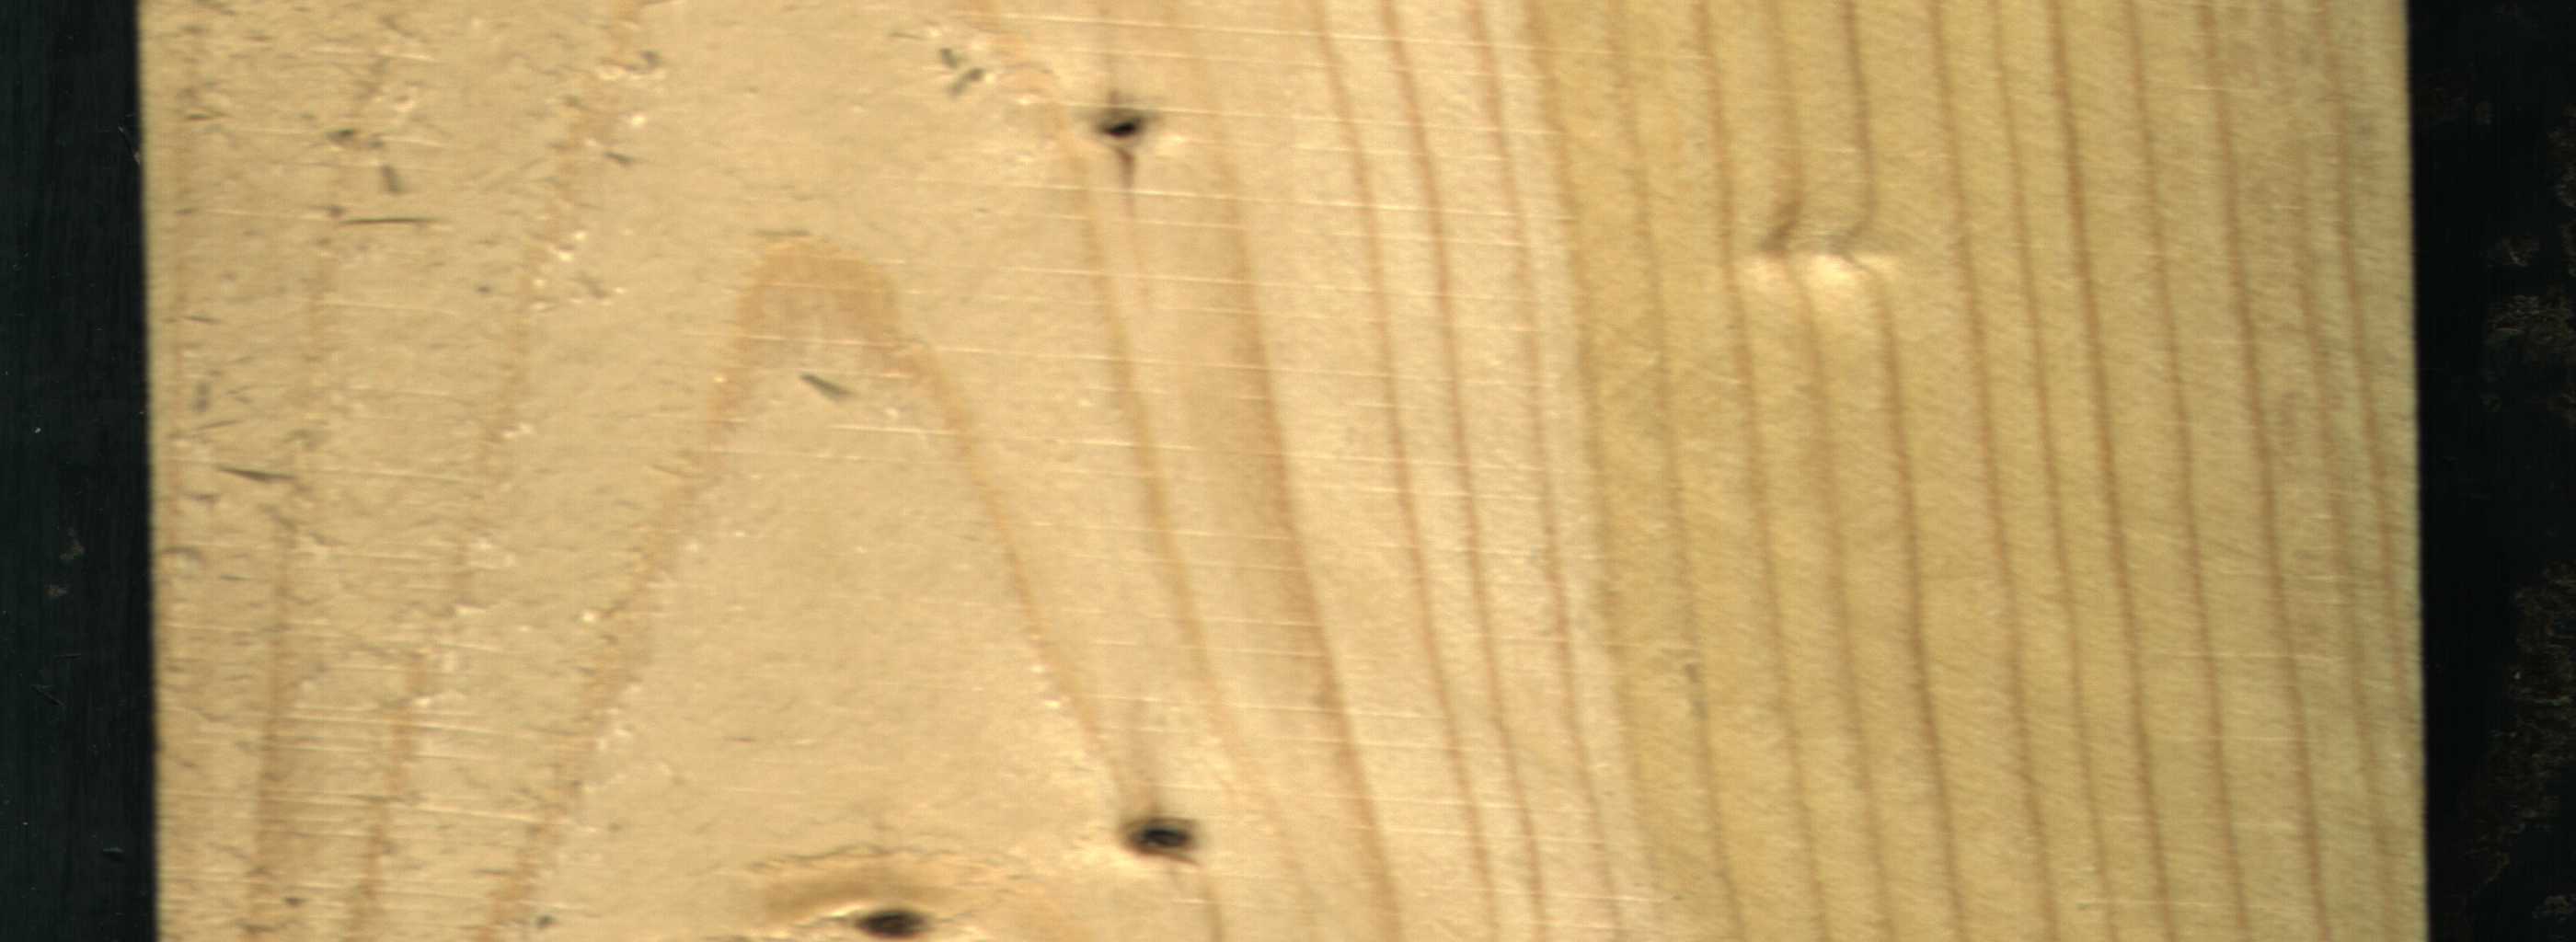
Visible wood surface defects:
Dead_Knot
Dead_Knot
Dead_Knot